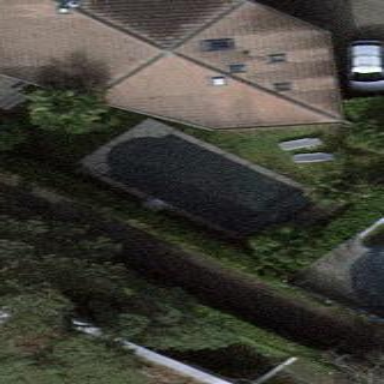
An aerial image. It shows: Swimming pool located in leisure land.